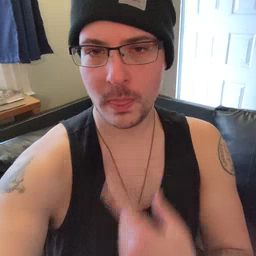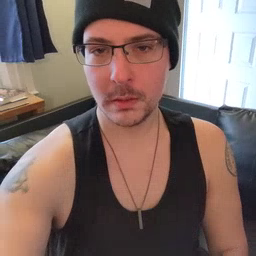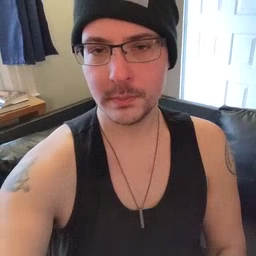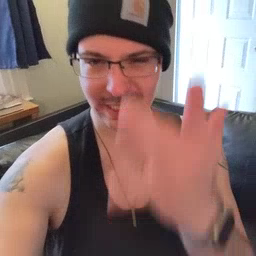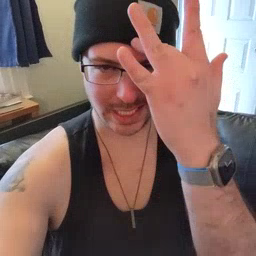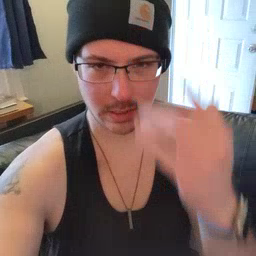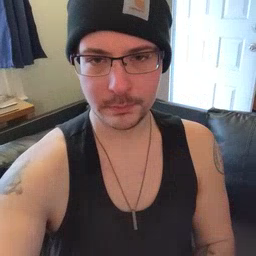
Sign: sick